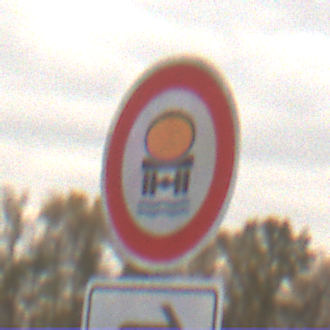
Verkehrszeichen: VerbotFahrzeugeWassergefaehrdenderLadung
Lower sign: RichtungsangabeDurchPfeile5
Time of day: MorningAfternoon
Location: Outdoor (Nature)
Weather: Overcast
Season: NotSpecified
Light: Natural